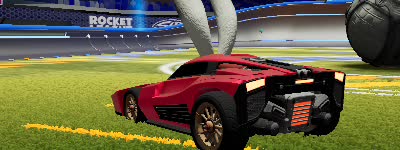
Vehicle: breakout